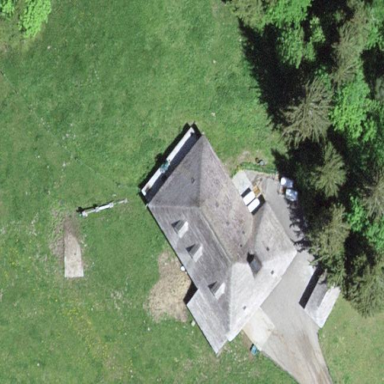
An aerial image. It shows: Cabin is depicted in the image.